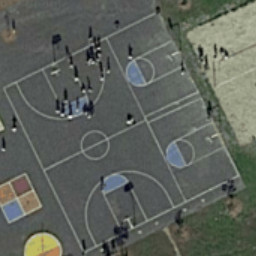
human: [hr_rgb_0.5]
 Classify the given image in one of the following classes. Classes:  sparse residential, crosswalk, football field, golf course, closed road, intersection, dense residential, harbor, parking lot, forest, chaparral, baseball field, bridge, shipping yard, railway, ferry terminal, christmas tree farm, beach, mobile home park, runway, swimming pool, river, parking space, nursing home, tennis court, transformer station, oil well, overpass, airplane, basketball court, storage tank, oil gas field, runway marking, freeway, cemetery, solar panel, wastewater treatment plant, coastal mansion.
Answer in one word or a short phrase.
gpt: basketball court